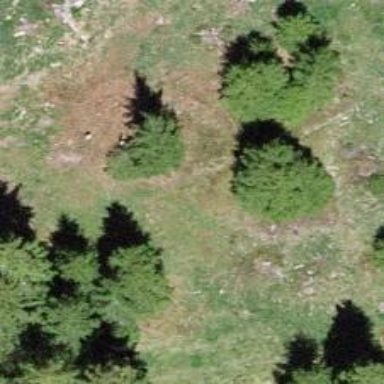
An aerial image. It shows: Beautiful tree in nature.